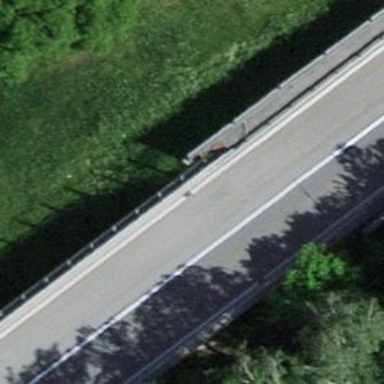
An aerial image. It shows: Motor road bridge with asphalt surface. The bridge is part of trunk highway.